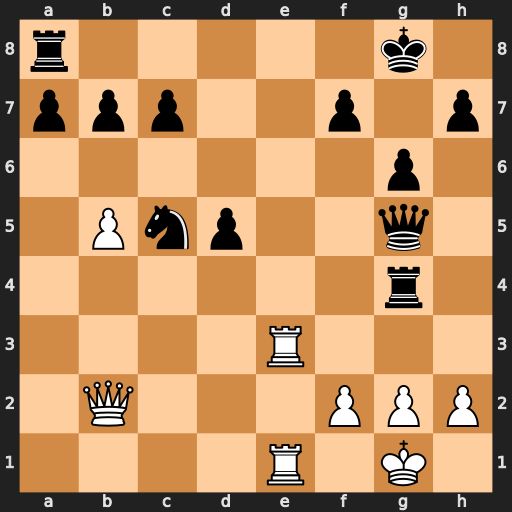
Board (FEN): r5k1/ppp2p1p/6p1/1Pnp2q1/6r1/4R3/1Q3PPP/4R1K1
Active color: w
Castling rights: -
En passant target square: -
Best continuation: Re8+ Rxe8 Rxe8#